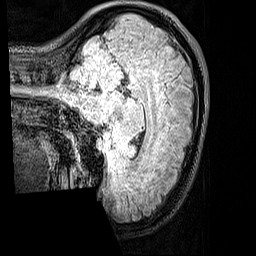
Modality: FLAIR
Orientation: sagittal
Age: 23
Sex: female
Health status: healthy
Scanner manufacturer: siemens
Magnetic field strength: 3 T
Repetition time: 5 s
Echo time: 0.388 s